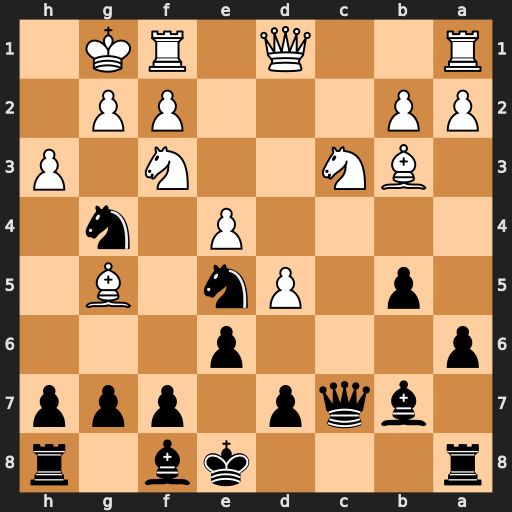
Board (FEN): r3kb1r/1bqp1ppp/p3p3/1p1Pn1B1/4P1n1/1BN2N1P/PP3PP1/R2Q1RK1
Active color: b
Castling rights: kq
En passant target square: -
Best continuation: Nxf3+ gxf3 Qh2#